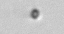
Label: nanoplankton_mix